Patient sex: M
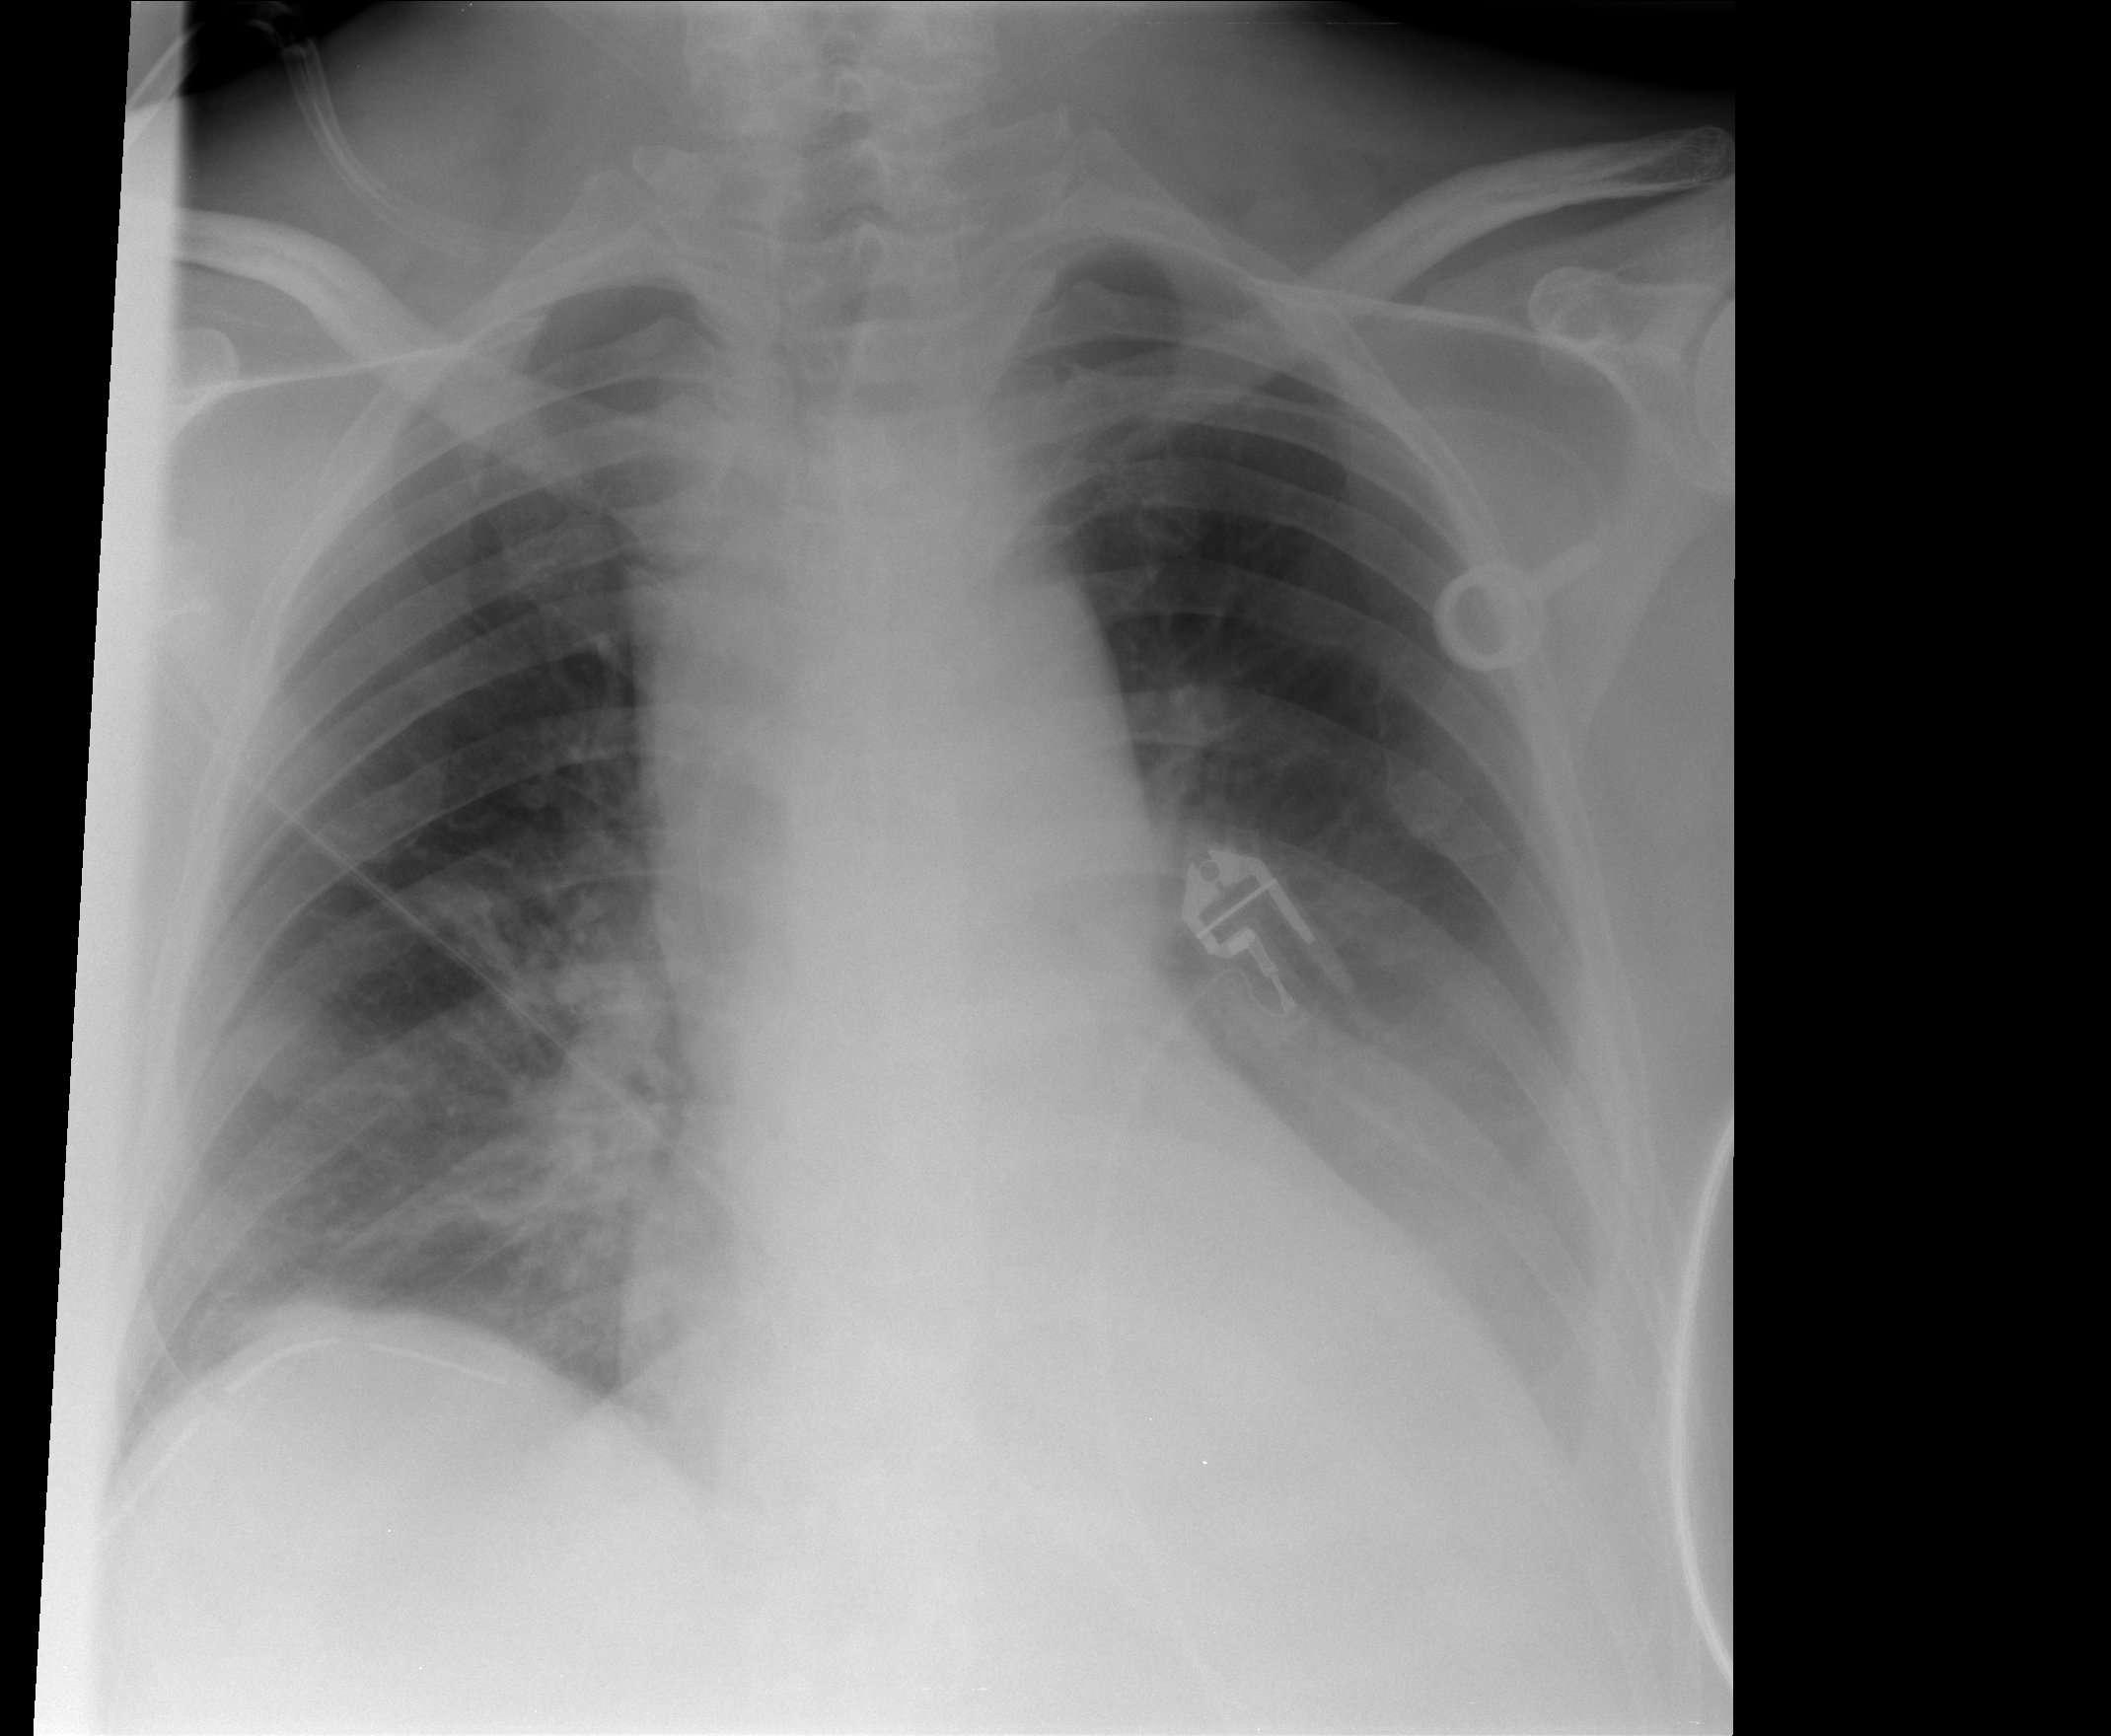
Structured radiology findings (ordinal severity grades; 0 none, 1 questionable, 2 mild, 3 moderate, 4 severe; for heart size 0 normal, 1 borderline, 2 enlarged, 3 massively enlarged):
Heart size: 1
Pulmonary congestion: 0
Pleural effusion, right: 0
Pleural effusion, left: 2
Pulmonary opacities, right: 2
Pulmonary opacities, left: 0
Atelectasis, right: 0
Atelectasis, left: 1